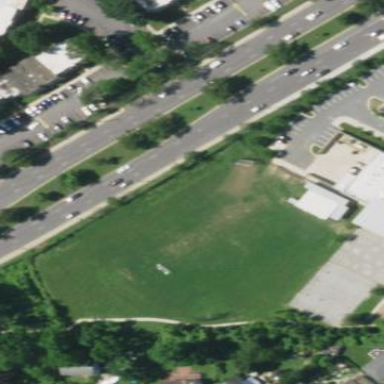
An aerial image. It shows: Grassy baseball pitch for leisure sports.